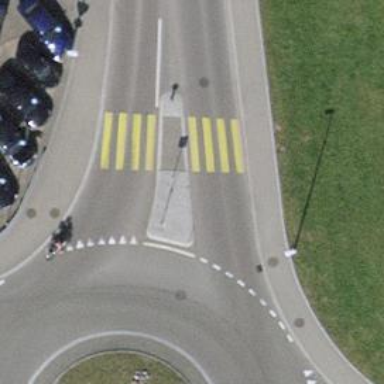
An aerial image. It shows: Uncontrolled zebra crossing with central island for traffic calming.